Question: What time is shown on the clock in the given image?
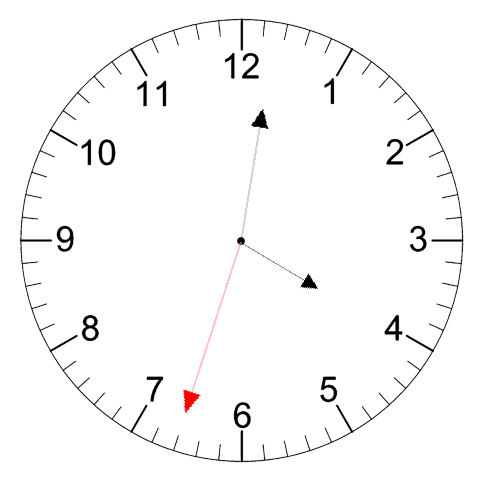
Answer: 04:01:33